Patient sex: M
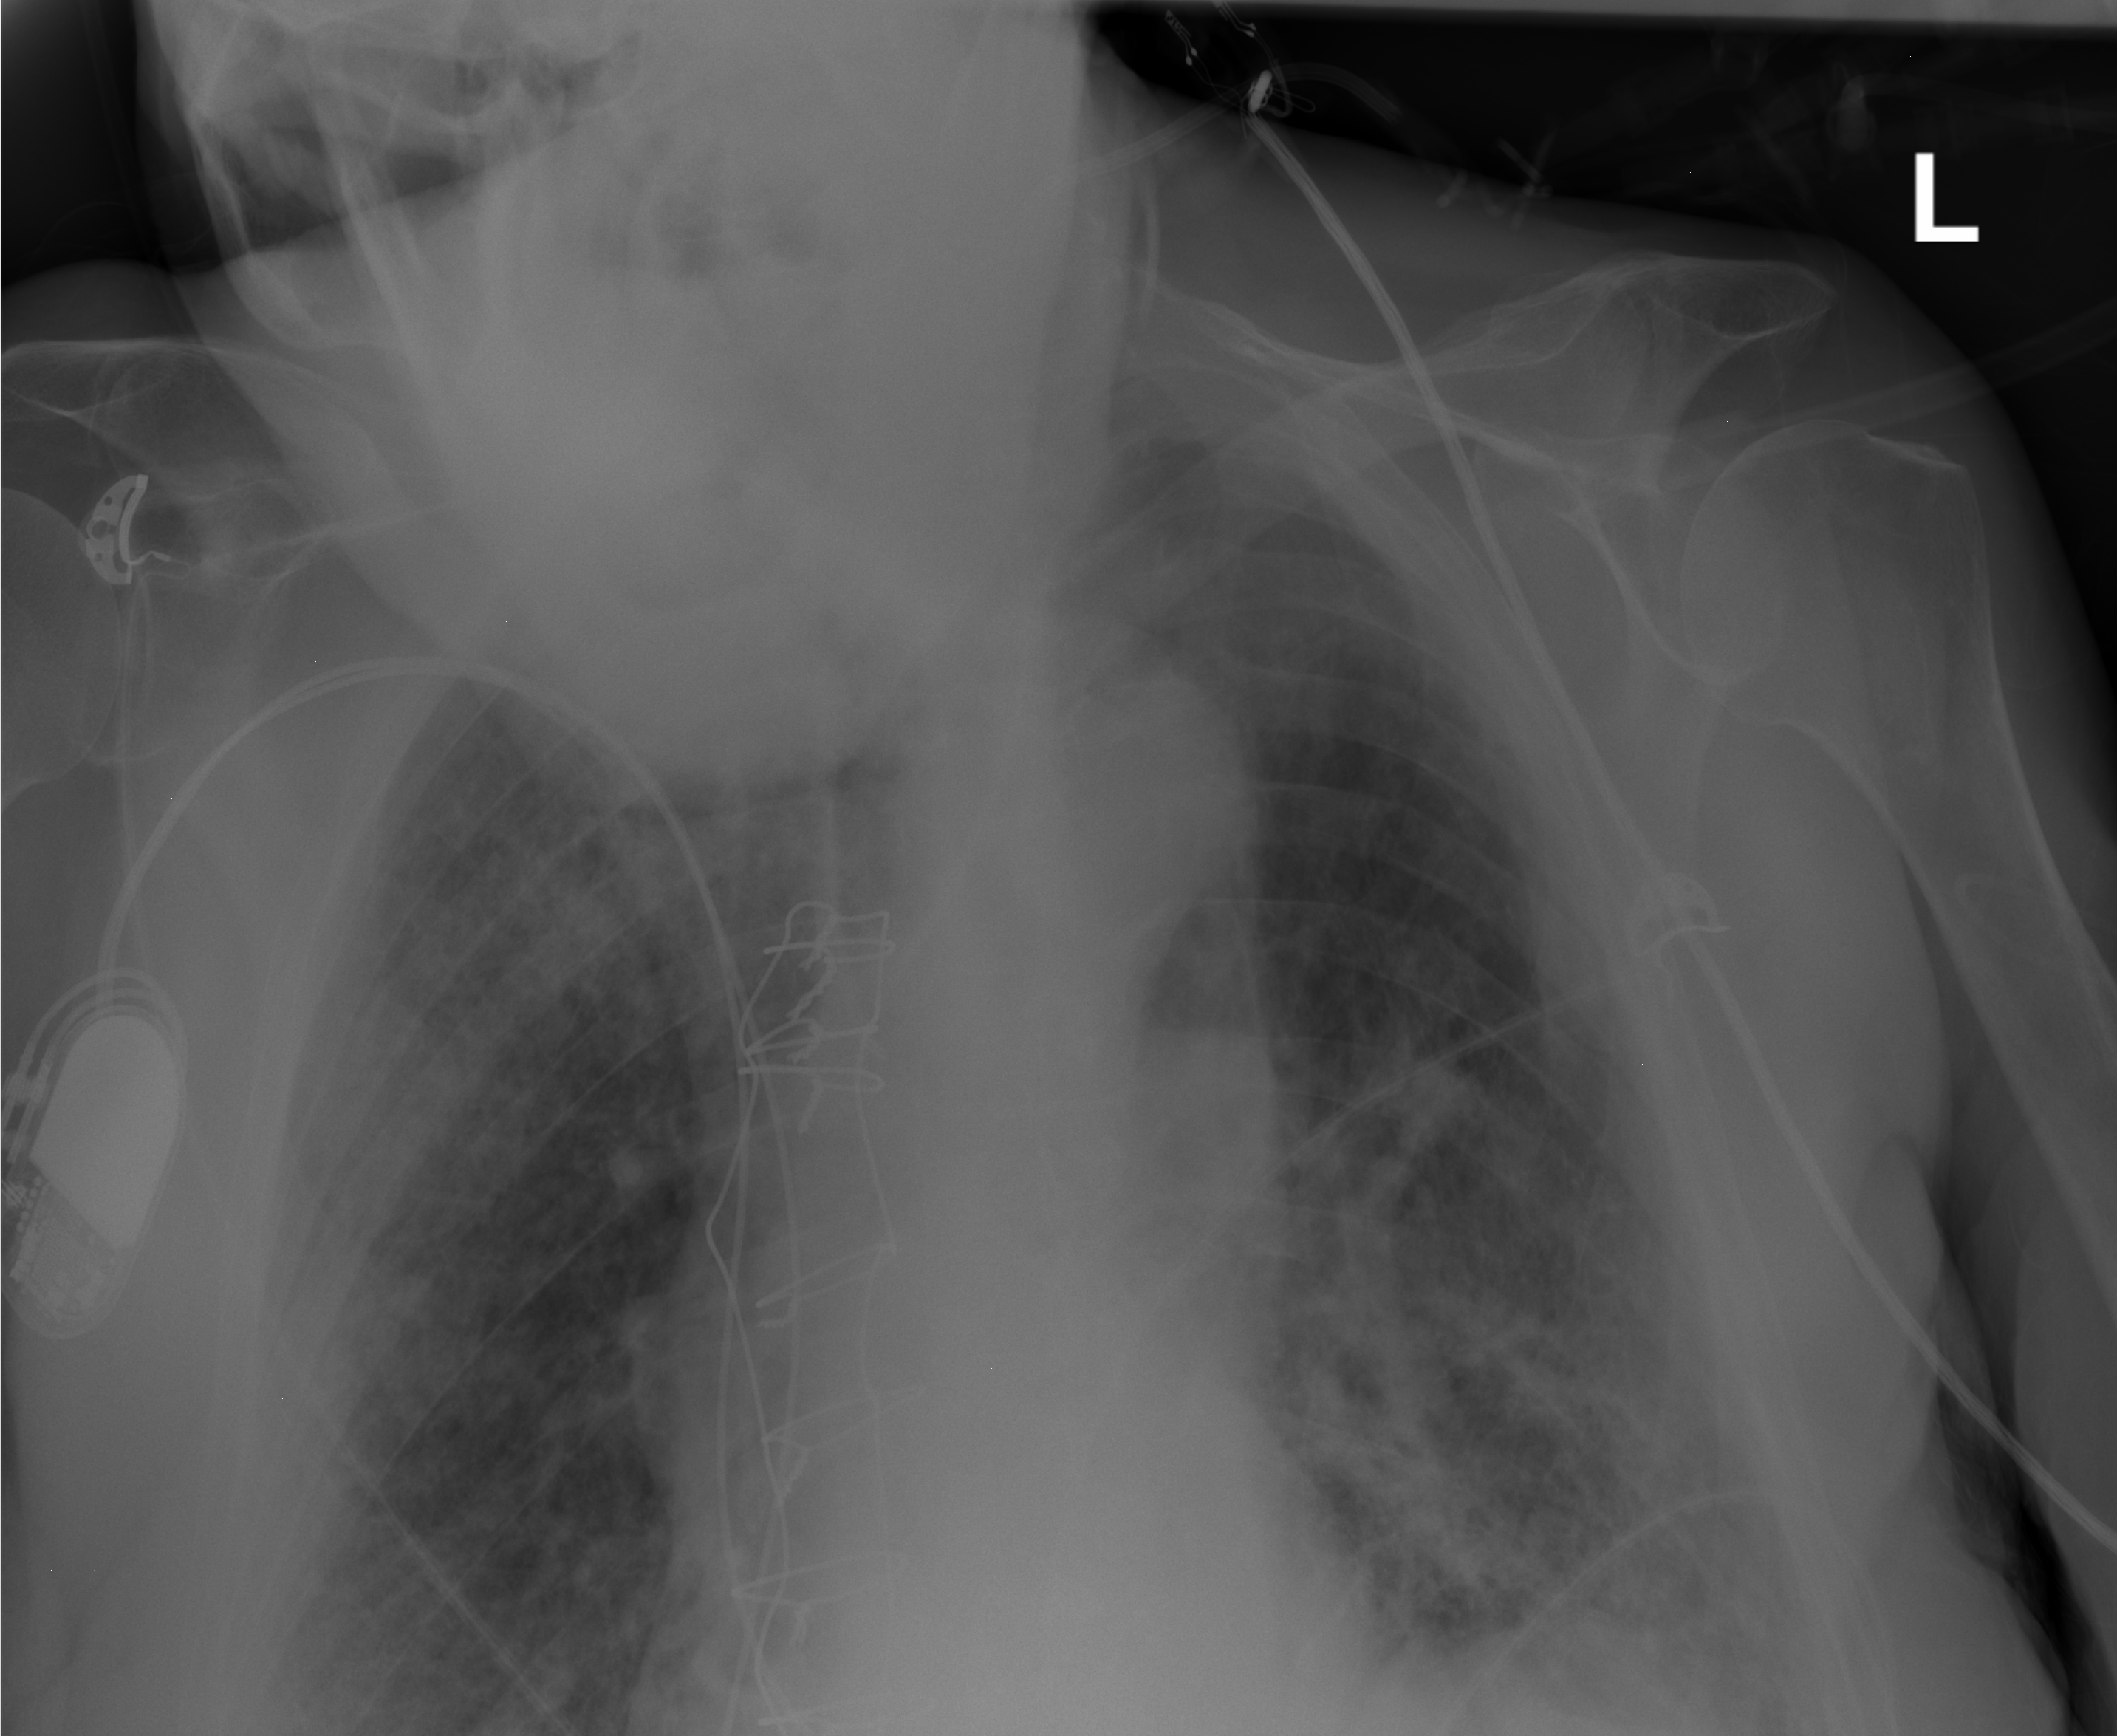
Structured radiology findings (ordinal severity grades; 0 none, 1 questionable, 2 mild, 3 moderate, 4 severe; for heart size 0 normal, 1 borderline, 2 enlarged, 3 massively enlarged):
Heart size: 1
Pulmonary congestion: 2
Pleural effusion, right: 3
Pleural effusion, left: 2
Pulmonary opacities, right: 2
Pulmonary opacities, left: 3
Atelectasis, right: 2
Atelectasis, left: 2